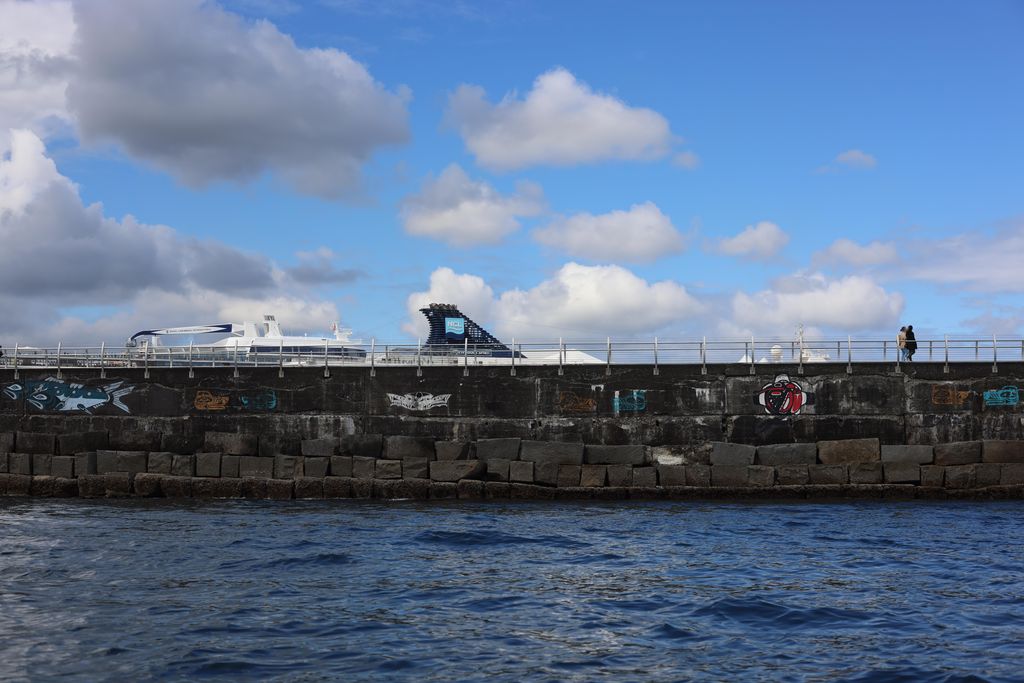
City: victoria